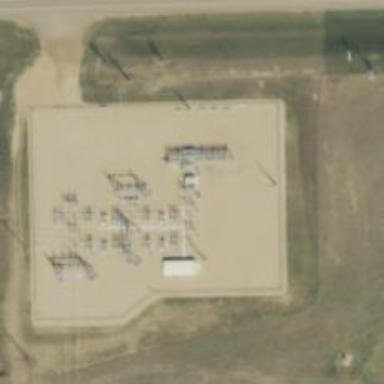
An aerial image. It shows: Switch used for power control.